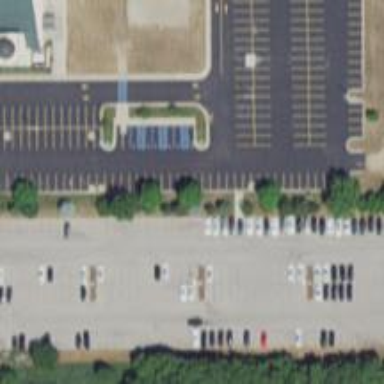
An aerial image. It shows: Parking space.